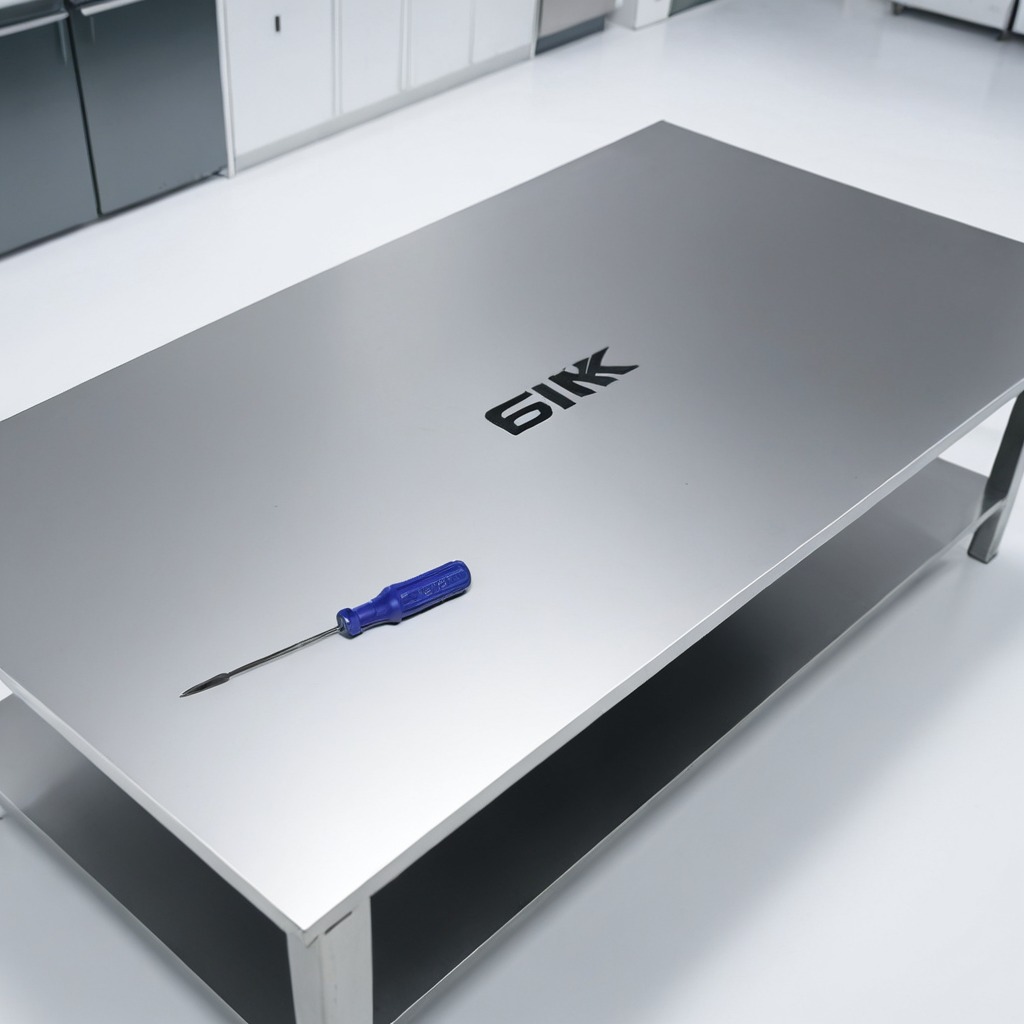
A screwdriver lies on the stainless steel table in a high-end prototyping lab.